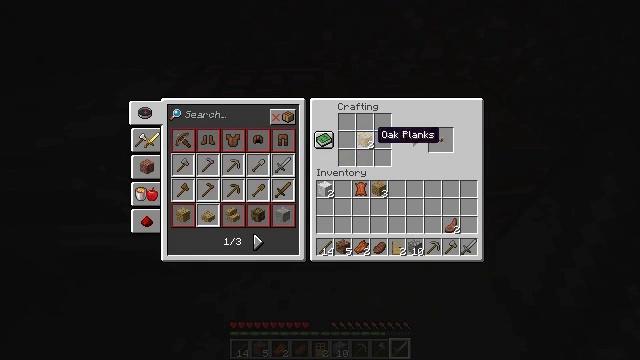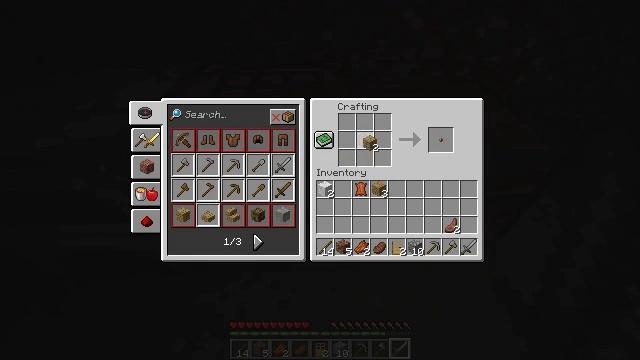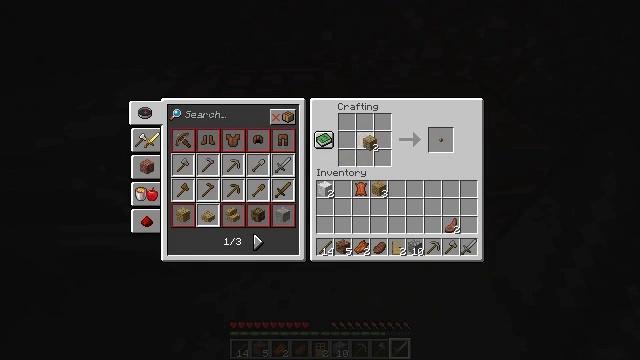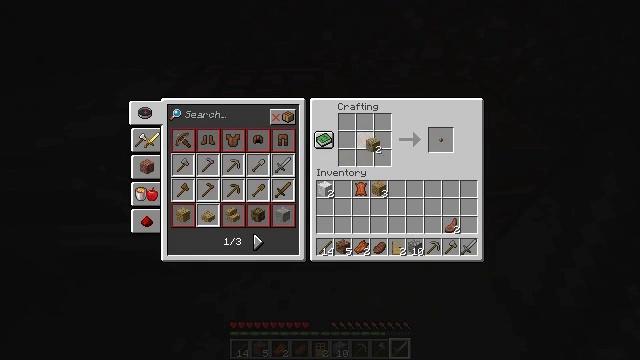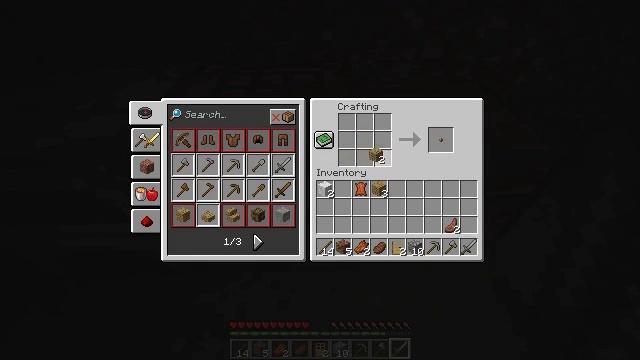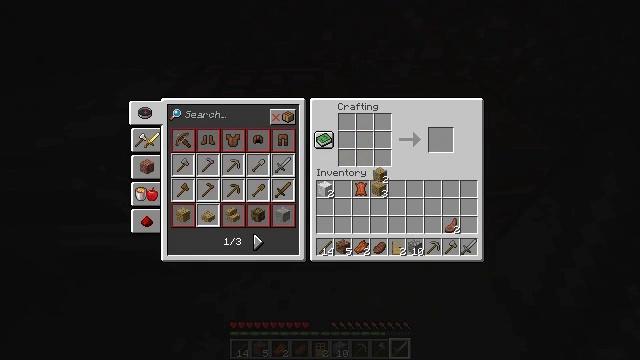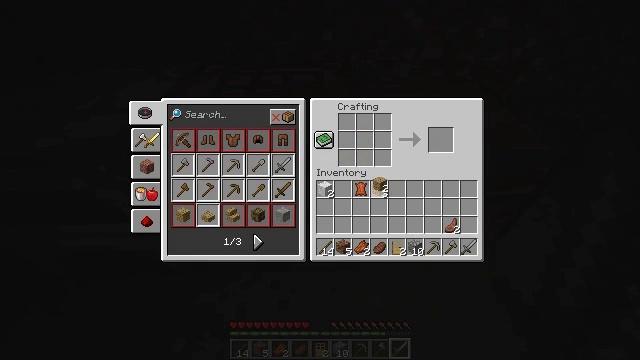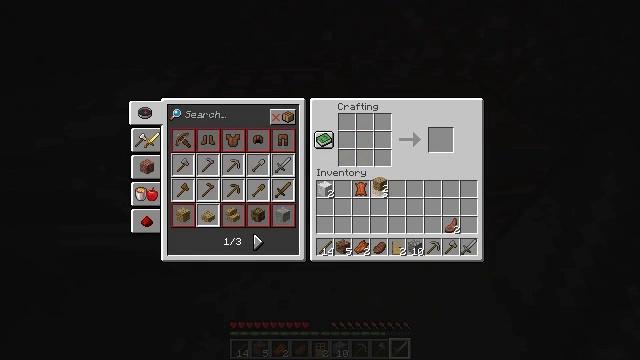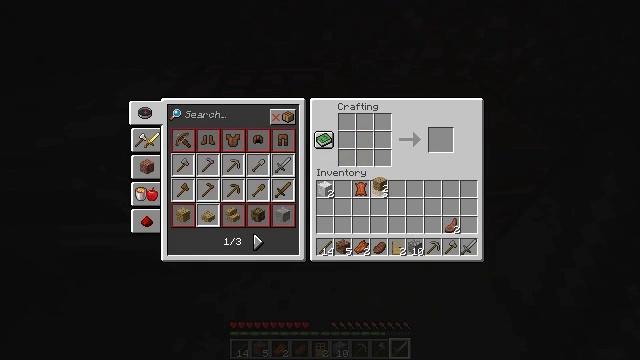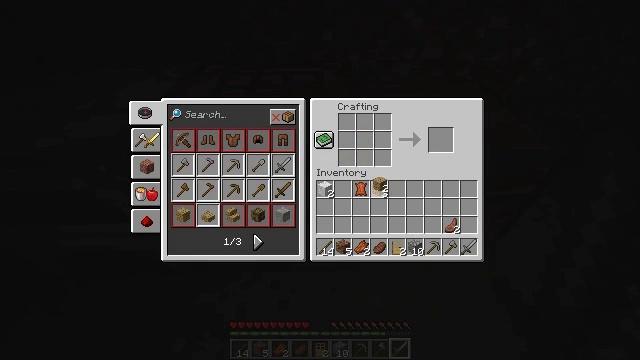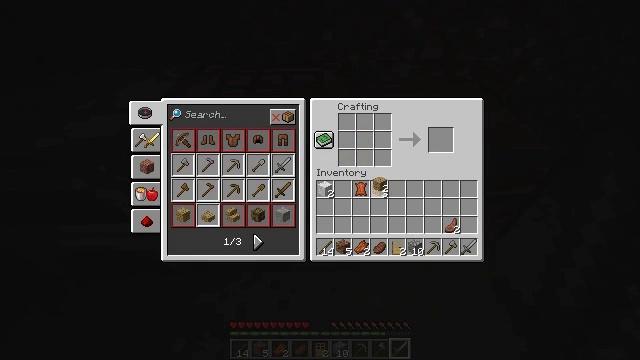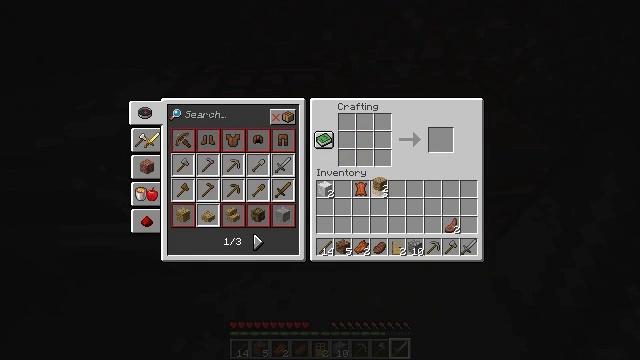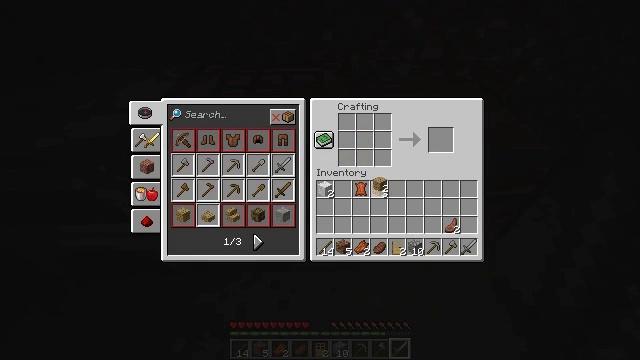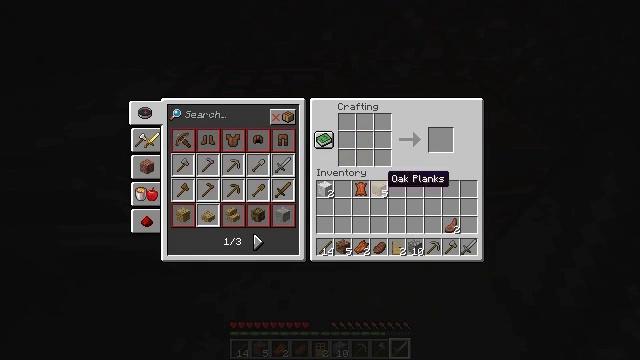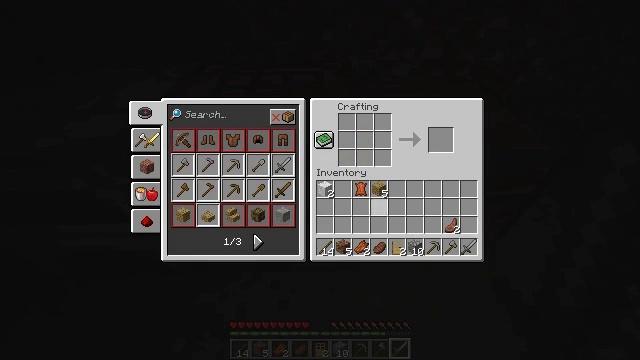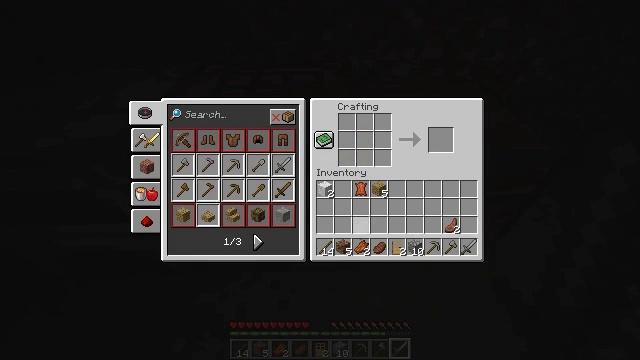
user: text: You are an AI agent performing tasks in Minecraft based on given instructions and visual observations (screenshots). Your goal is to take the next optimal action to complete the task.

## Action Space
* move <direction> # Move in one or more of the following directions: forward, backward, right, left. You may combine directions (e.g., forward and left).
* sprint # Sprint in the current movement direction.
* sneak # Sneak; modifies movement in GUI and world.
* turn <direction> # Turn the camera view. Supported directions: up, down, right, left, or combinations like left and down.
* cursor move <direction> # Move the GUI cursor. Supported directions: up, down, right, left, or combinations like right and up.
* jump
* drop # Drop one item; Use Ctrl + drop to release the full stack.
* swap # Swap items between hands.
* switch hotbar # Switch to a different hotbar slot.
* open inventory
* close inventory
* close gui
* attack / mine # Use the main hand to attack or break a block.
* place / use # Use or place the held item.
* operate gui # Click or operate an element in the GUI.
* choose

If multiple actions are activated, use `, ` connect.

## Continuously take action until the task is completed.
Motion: motion action
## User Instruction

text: Get a stone hoe by crafting it with the necessary materials.
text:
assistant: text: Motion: operate gui
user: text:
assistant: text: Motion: operate gui
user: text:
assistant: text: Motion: no_op
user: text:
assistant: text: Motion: cursor move down
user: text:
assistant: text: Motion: cursor move down
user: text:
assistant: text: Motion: cursor move down
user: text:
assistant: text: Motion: no_op
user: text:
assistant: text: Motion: no_op
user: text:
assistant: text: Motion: no_op
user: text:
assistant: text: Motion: no_op
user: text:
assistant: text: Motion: operate gui
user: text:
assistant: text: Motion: operate gui
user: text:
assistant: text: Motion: no_op
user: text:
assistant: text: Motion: cursor move down
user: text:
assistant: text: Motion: cursor move left and down
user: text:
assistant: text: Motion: cursor move left and down
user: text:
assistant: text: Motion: cursor move left
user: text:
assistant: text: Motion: cursor move left
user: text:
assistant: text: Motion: no_op
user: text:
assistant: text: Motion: no_op
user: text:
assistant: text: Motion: no_op
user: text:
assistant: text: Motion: no_op
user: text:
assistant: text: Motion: no_op
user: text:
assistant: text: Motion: operate gui
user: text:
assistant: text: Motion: operate gui
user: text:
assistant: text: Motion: no_op
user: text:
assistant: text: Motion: cursor move up
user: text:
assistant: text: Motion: cursor move right and up
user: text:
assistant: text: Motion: cursor move right and up
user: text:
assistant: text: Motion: no_op